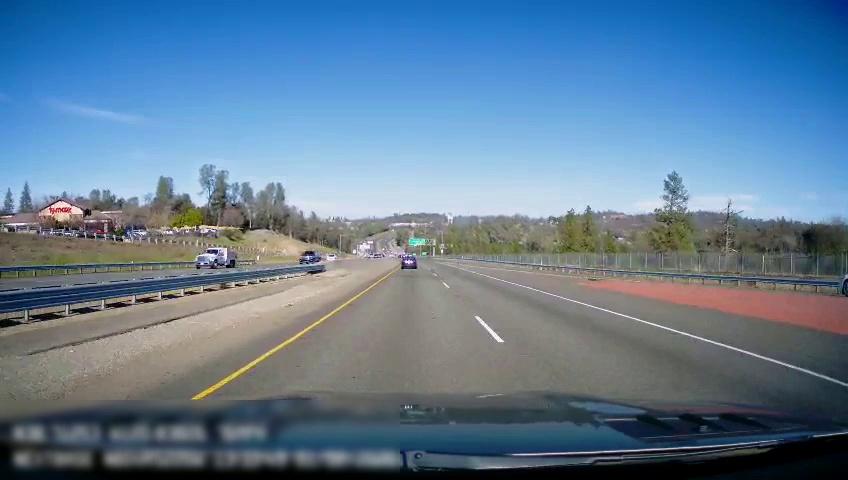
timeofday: Day
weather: Sunny
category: Drivable Space
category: Drivable Space
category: Vehicles | Truck
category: Vehicles | Truck
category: Vehicles | Car
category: Vehicles | Car
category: Lanes | Current Lane
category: Lanes | Current Lane
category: Lanes | Alternate Lane
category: Lanes | Alternate Lane
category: Traffic | Signs